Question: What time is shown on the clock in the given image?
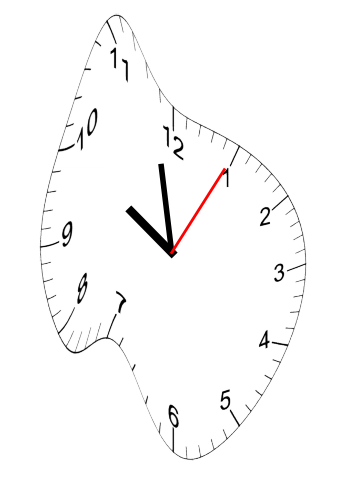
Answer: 09:58:05